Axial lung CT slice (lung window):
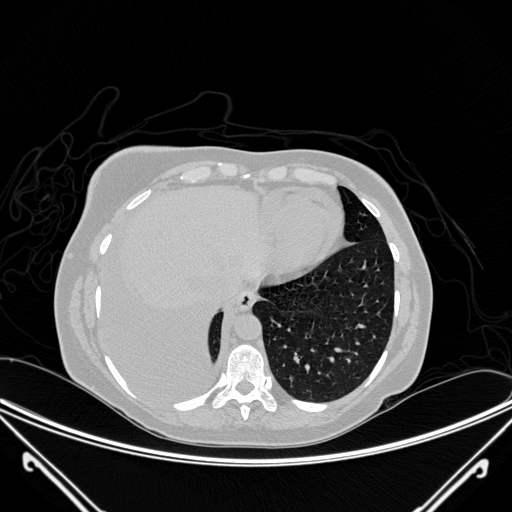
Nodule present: no